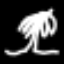
Label: palm tree